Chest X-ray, AP view. Patient: 46 years old, sex M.
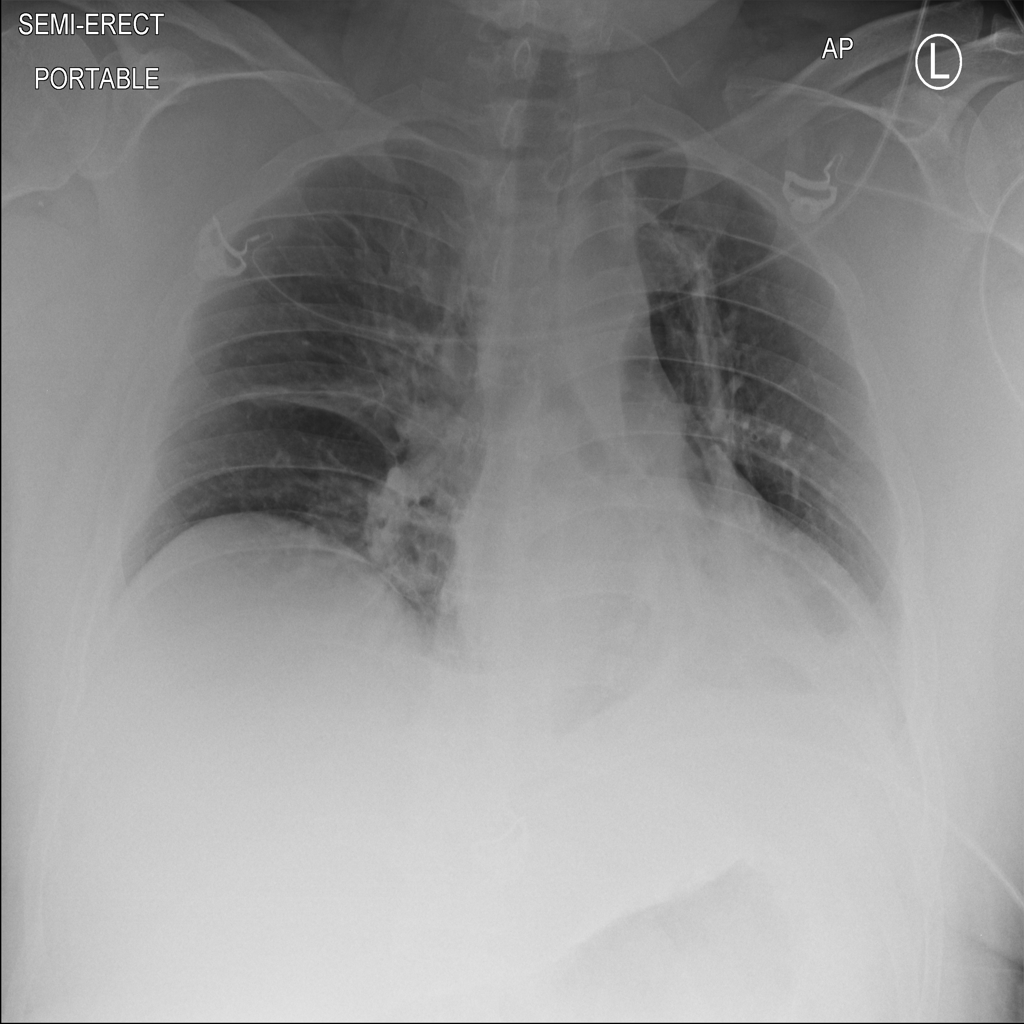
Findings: Atelectasis, Effusion, Infiltration